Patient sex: M
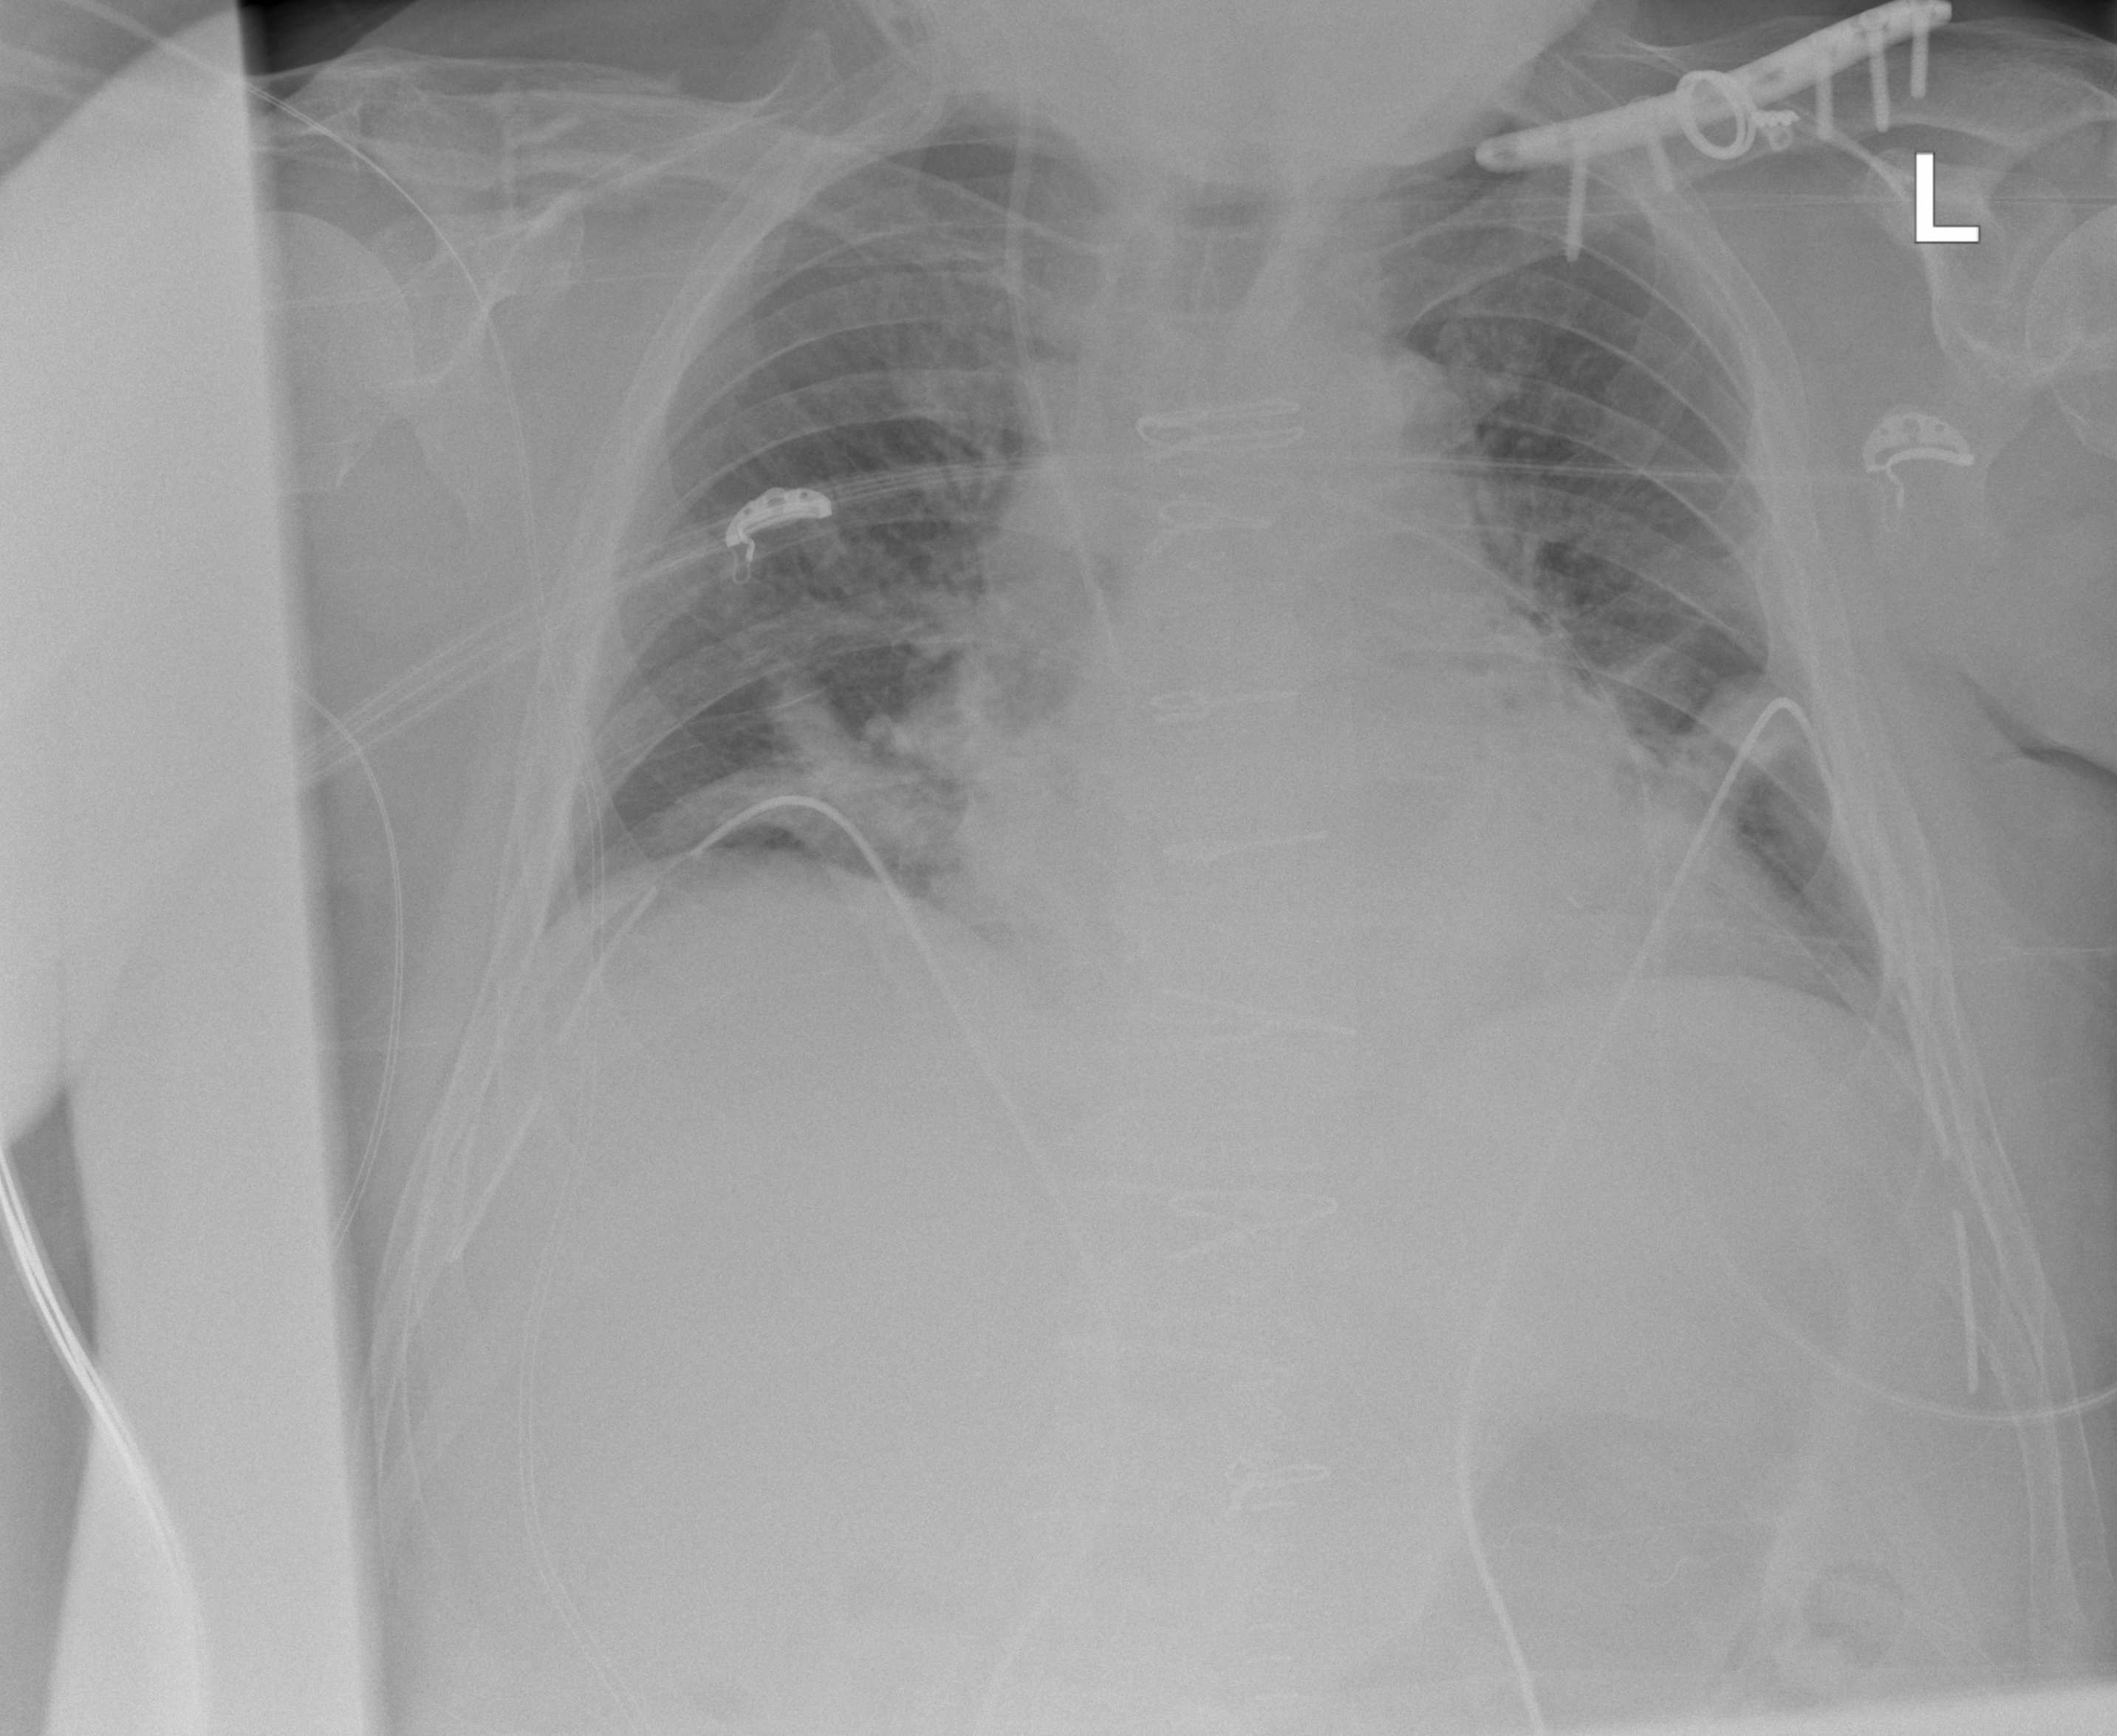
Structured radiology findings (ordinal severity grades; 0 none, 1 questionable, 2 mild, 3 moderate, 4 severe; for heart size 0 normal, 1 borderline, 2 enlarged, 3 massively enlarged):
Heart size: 2
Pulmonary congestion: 2
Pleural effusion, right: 0
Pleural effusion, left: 0
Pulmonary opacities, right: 0
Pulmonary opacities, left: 0
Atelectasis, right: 2
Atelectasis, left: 2